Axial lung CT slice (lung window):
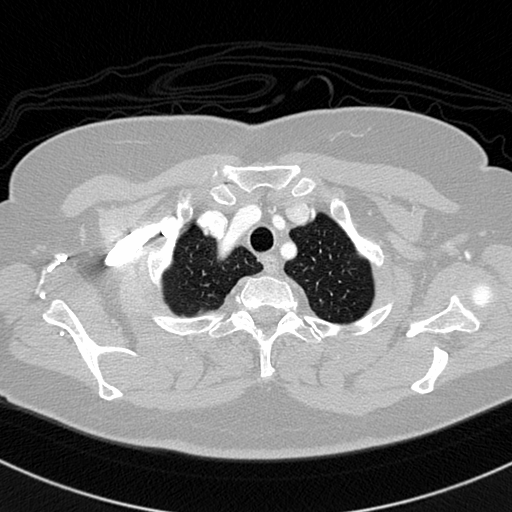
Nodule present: no